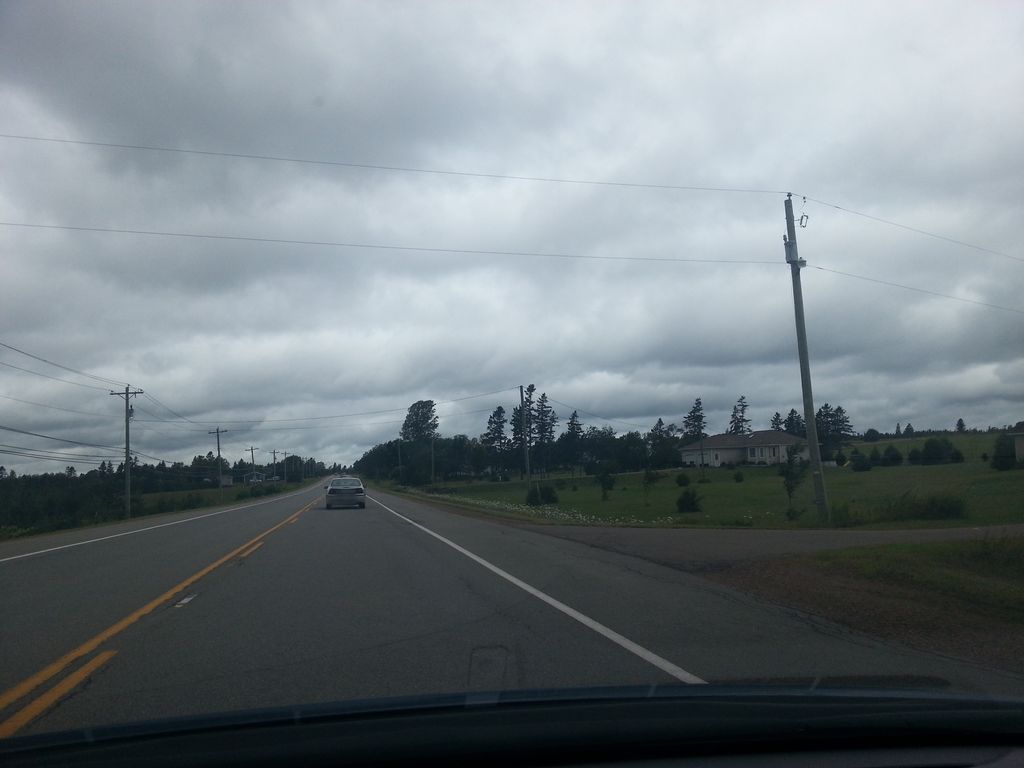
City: charlottetown